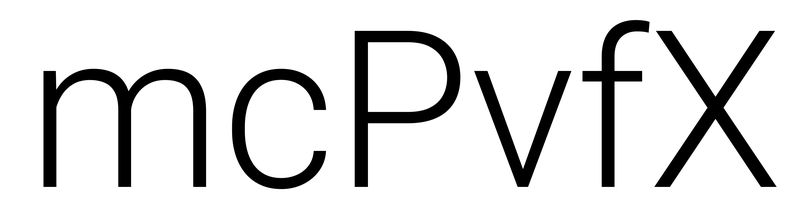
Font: Roboto_Light